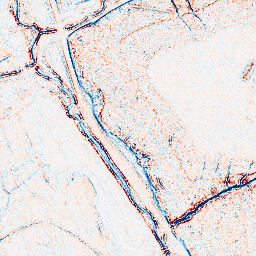
Category: edge_preserving
Decomposition family: bilateral
Decomposition parameters: d: 5
sigma_color: 75
sigma_space: 100
Upsampling method: cubic_mitchell
Upsampling parameters: scale: 8
Upsampling scale: 8